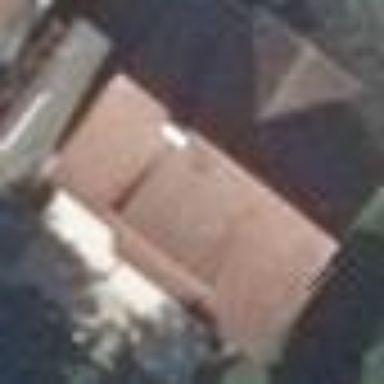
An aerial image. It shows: Detached building with gabled roof made of red roof tiles. The building is white in color.